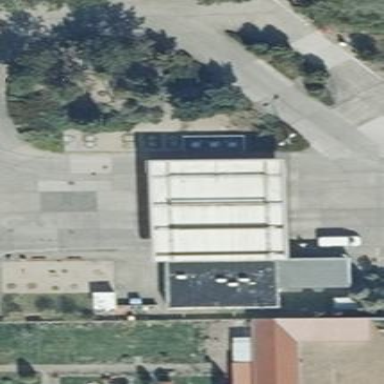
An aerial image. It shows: Fuel station building.